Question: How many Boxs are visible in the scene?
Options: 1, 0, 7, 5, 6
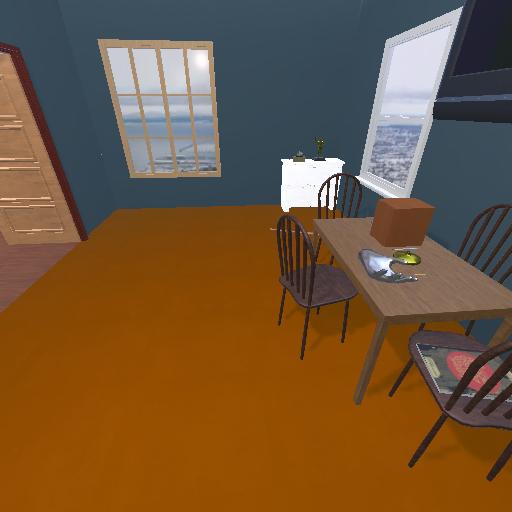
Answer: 1